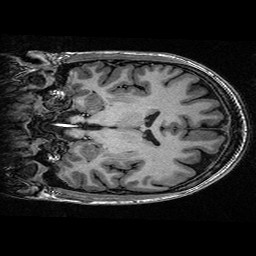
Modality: T1w
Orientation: coronal
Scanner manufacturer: ge
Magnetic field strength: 3 T
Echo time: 0.00318 s